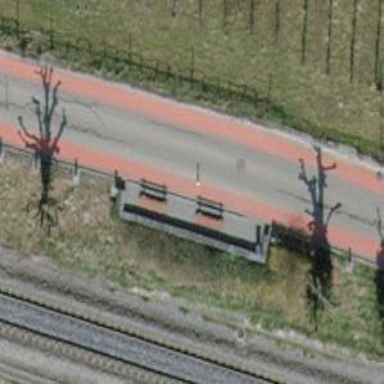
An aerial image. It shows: Bench.